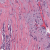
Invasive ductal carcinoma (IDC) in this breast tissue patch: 1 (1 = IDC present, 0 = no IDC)